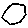
Label: hexagon